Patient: sex M, age 26
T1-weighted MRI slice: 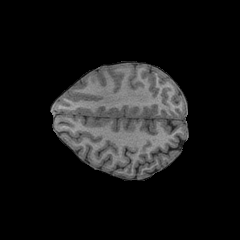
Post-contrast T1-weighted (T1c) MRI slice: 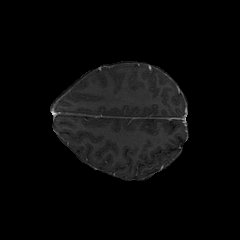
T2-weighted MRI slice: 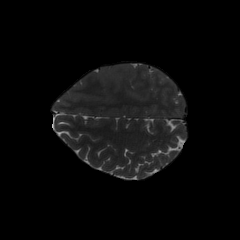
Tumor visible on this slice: no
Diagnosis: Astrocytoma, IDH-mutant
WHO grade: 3